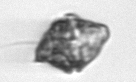
Label: Kryptoperidinium_triquetrum